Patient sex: M
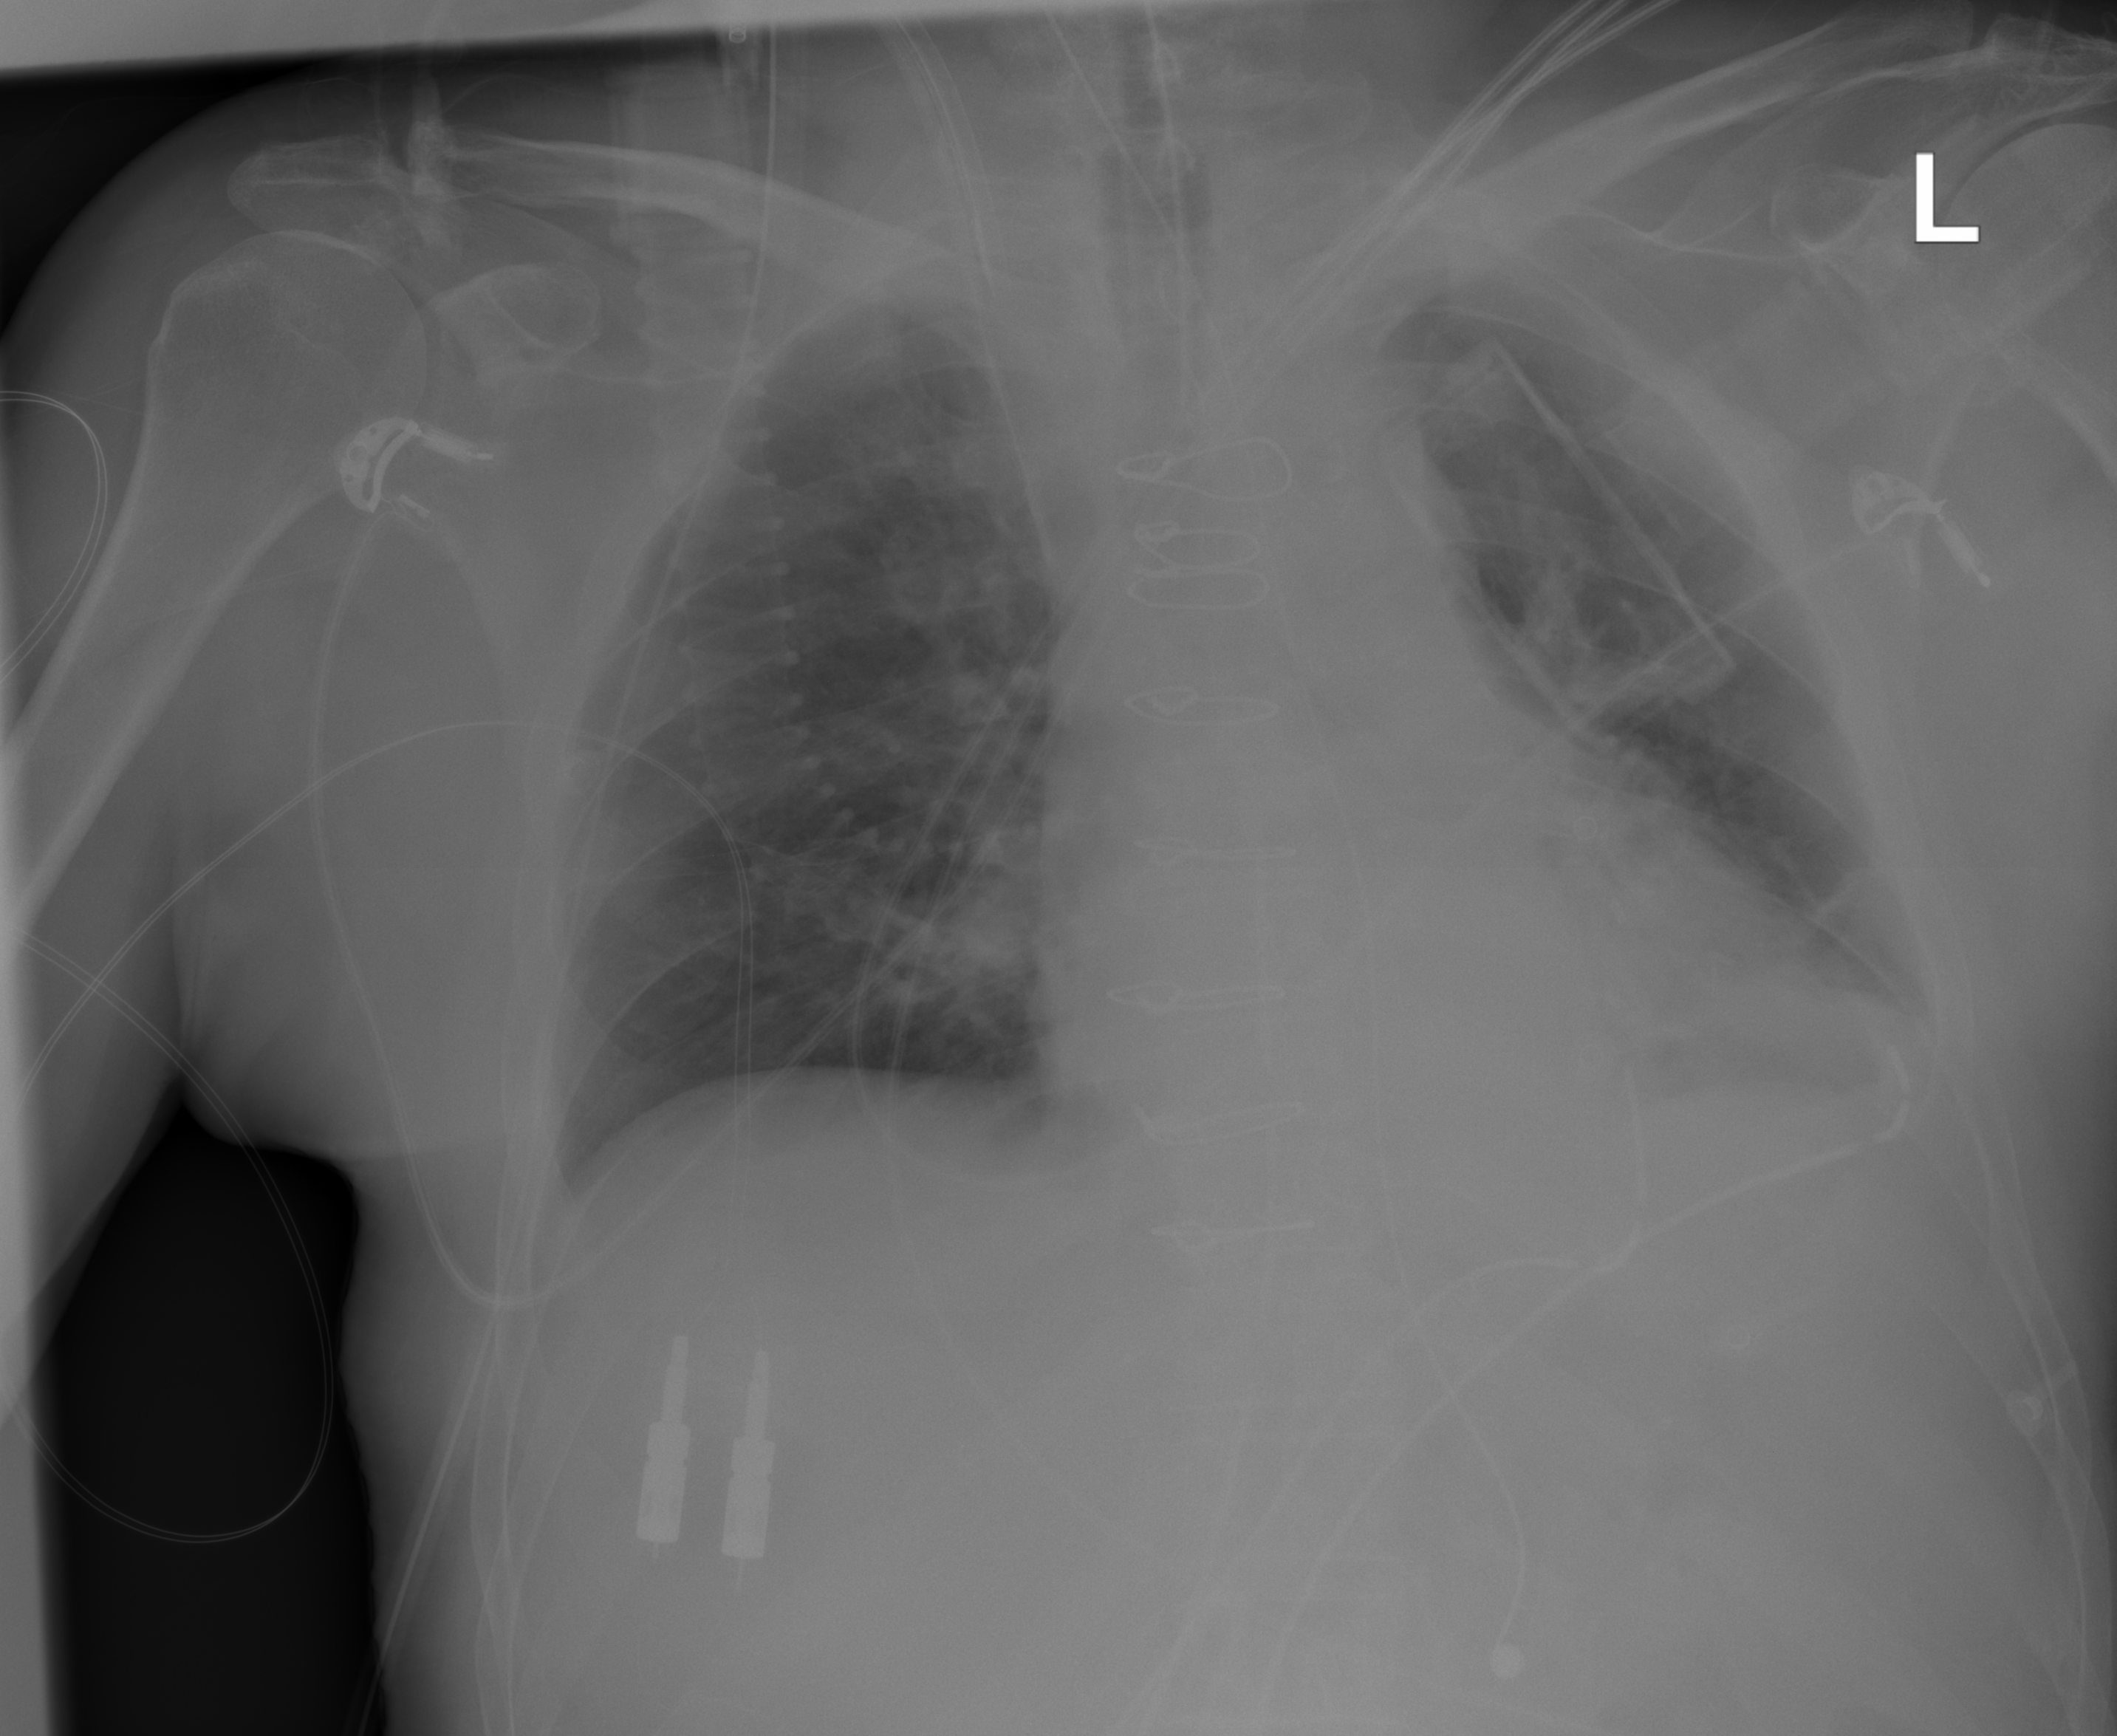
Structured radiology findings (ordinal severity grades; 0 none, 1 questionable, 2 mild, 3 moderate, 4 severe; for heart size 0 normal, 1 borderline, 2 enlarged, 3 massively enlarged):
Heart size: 2
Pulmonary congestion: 2
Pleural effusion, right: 0
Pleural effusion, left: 2
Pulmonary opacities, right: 0
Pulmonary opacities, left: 0
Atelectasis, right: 0
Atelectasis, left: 2